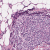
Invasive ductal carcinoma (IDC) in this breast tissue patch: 1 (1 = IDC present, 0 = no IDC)